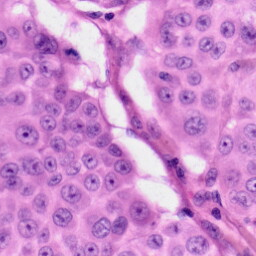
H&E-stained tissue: Skin